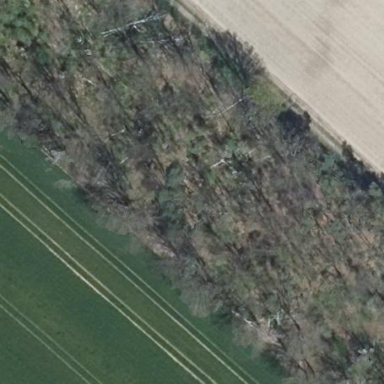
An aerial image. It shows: Forest area.